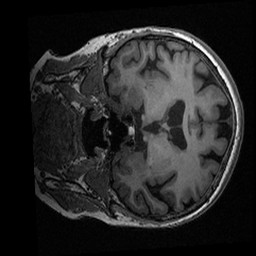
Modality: T1w
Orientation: coronal
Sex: female
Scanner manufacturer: ge
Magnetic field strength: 3 T
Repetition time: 0.0064 s
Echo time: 0.00281 s